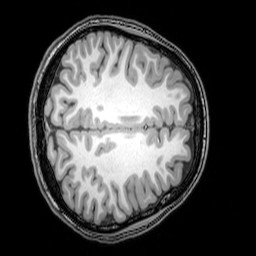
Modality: T1w
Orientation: axial
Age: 20
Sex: female
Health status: healthy
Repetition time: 0.081 s
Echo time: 0.037 s